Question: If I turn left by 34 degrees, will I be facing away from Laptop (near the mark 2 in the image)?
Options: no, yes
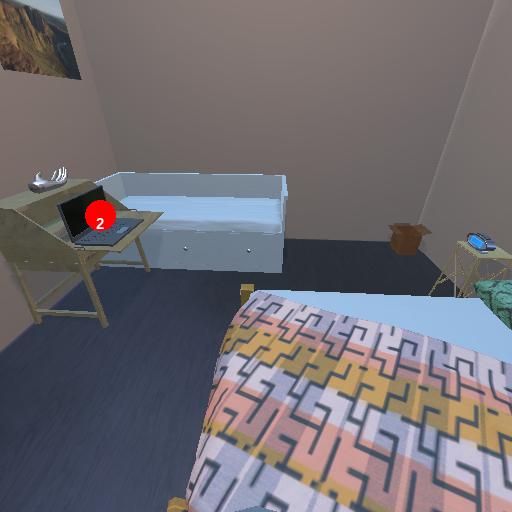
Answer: no